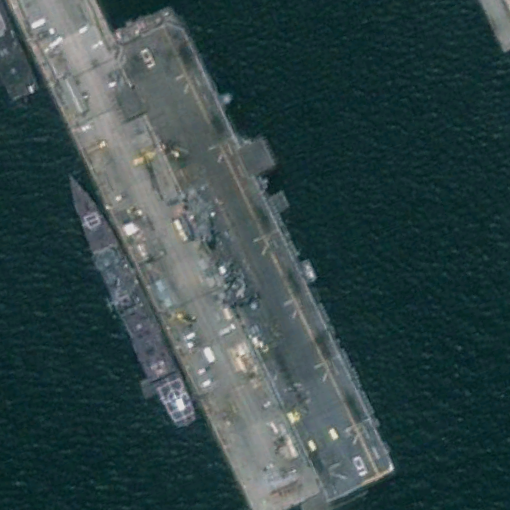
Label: assault